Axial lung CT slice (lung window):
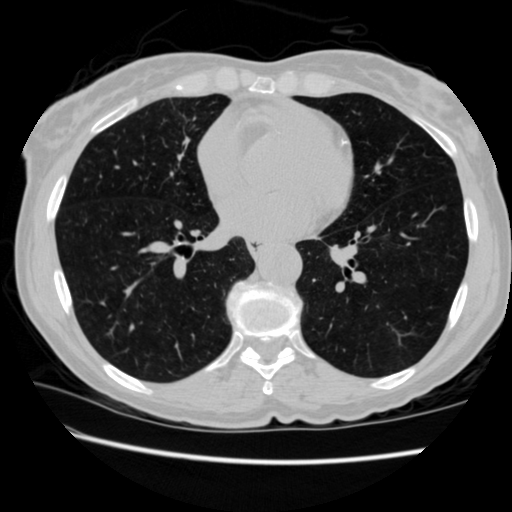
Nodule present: no